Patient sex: F
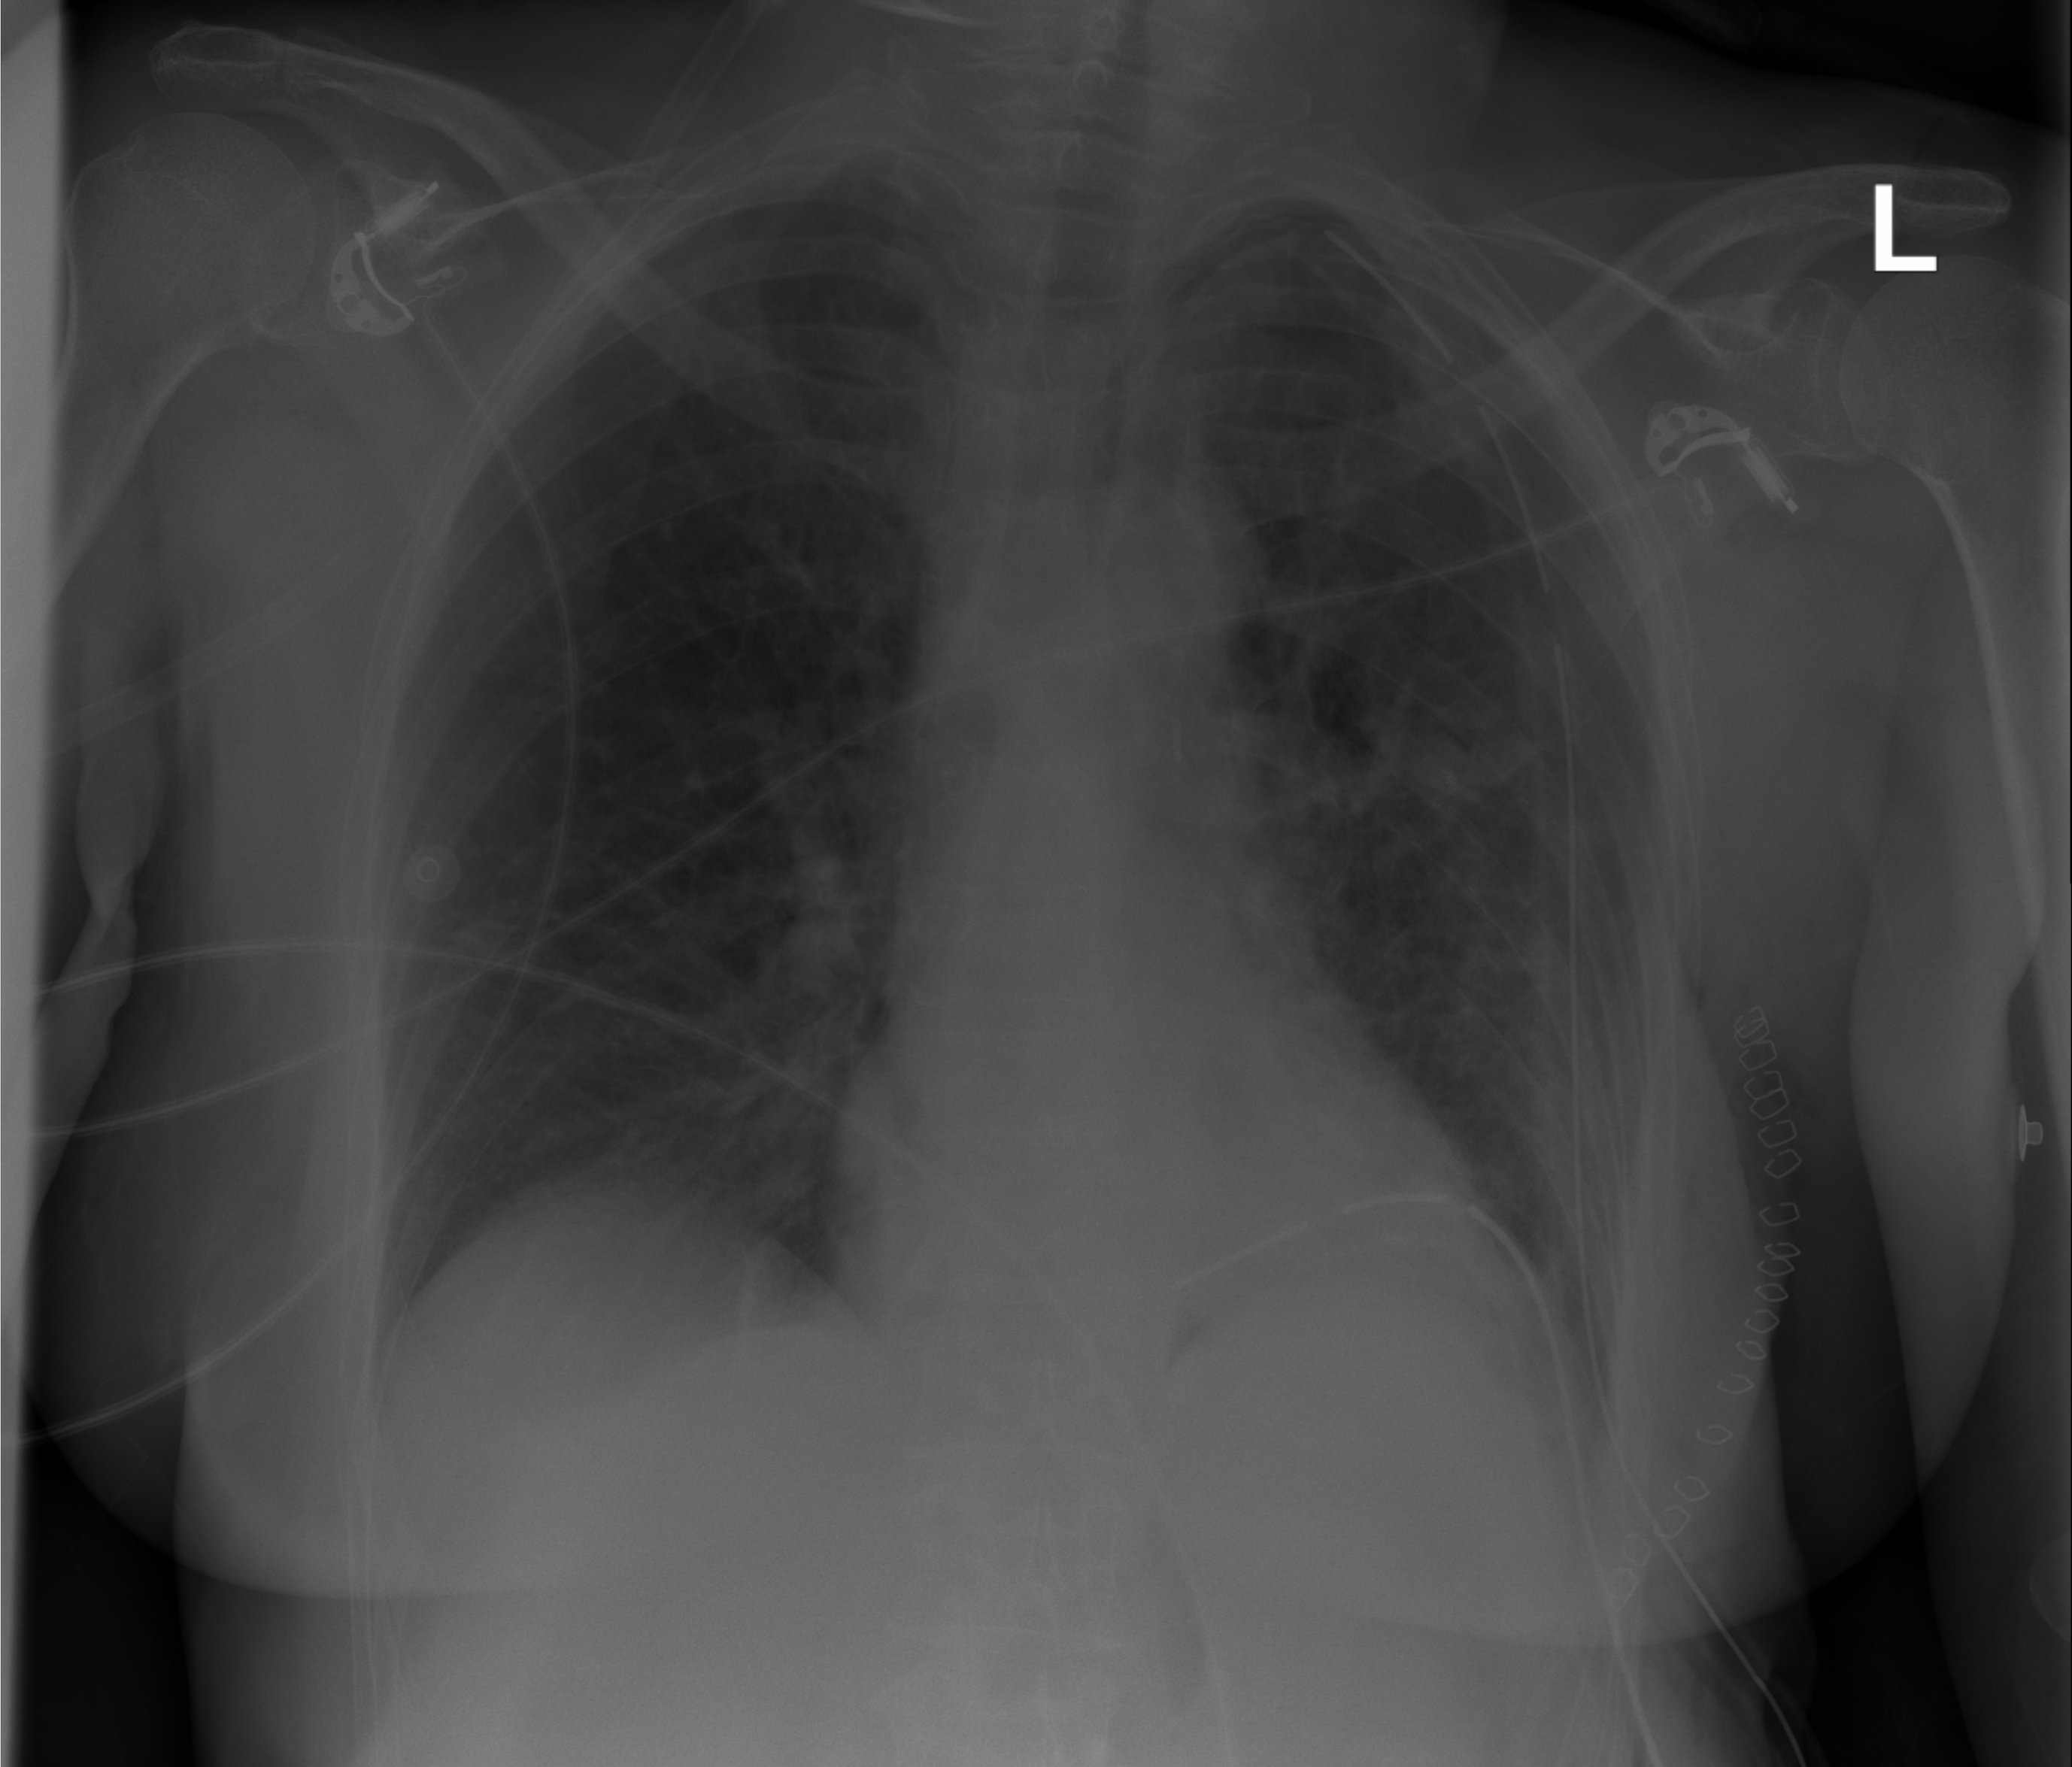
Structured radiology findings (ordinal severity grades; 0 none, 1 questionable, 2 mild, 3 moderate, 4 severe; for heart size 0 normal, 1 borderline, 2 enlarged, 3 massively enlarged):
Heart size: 0
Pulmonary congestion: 1
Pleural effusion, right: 0
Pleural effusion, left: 0
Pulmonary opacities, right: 0
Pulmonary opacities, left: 0
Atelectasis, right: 2
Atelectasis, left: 2